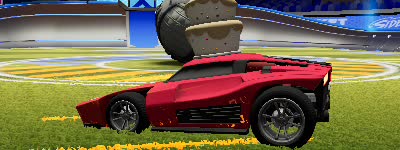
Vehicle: breakout